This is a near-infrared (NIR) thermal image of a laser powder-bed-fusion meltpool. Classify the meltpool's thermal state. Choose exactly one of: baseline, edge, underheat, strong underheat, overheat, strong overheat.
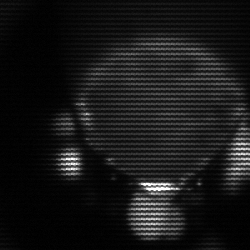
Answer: edge